Question: I need to capture a screenshot of the scrolling window's client area, using .NET. My first priority is capturing web page screenshots. But this can be not the only one use case. For example it can be also a text area in the Notepad.
Some applications (FastStone Capture, PicPick) can emulate user behavior to reach hidden part of a scrollable area and capture it. I'm looking for something like this or recommendations for alternative way to get the same result.

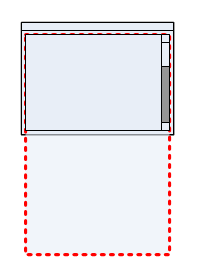
Answer: I've continued my search and founded IECapt, -- an open source tool which can take a web page screenshot using IE inside of it. It has S++ and .NET versions. Also there are Qt/WebKit-based analog from the same author: <URL>.
This tools is not a direct answer for my question, but both of them solve the original problem by 90%.